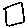
Label: square